Question: Below is a diagram of a database in which I am trying to determine the appropriate design for. Here are a few notes.
- - -
Some notes about the interaction of the entities.
- - -

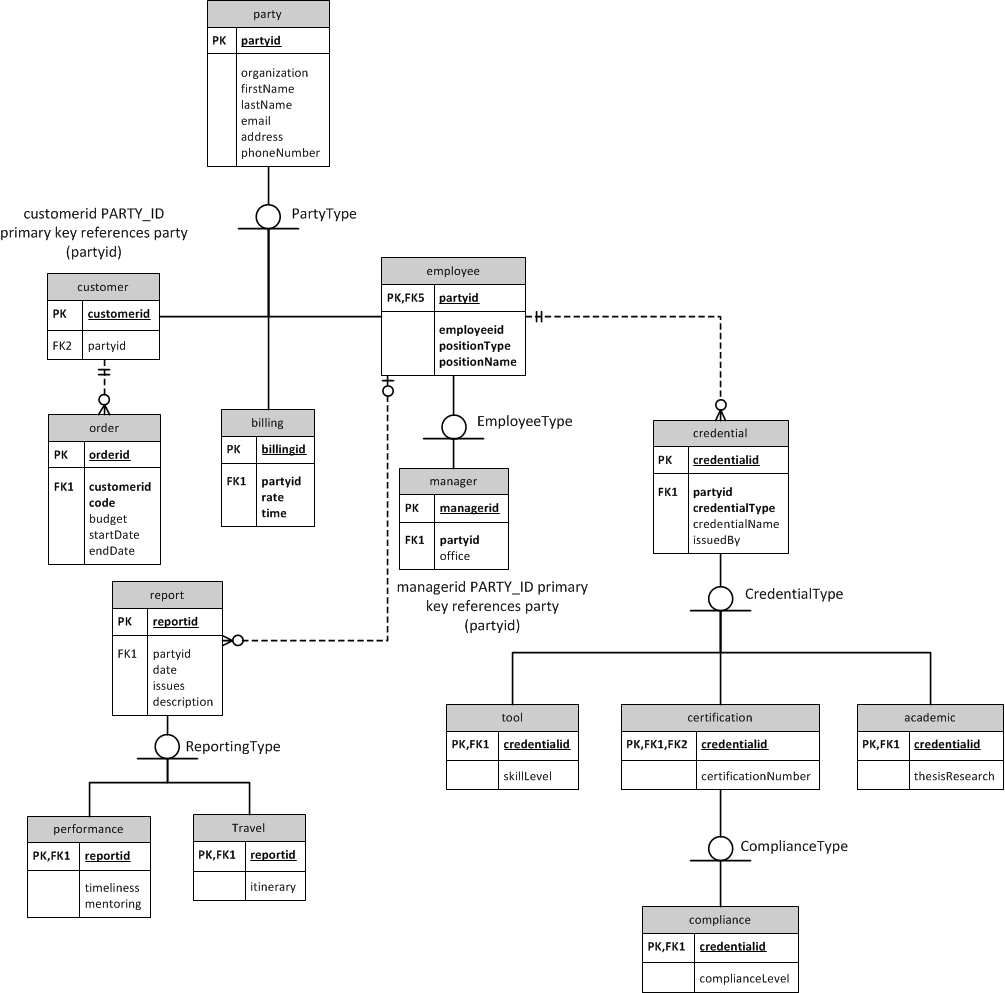
Answer: The table "party" doesn't look right. Compare to the source code from <URL>.
In this kind of structure, the party id number does propagate downward, so to speak. It should usually be either a primary key or a foreign key in tables that store data about a person.
In your table "reporting", it looks like the primary key shouldn't be 'partyid'. That would allow only one row per employee, which I don't think you intended. (I could be wrong.) If I'm right about that, you might consider a 'NOT NULL UNIQUE' constraint on {partyid, date}, and a 'PRIMARY KEY' constraint on a new column, 'reportid'. The tables "travel" and "performance" would probably reference 'reportid'. (But keep reading.)
There are places in your diagram where an entity gets an additional key: your company assigns a unique employee id number to its employees, for example. There's no theoretical reason you can't use 'employid' instead of 'partyid' from that point on to reference employees. But there a practical reason you might not want to do that. It increases the number of joins.
For example, if the tables "credential", "tool", "certification", "academic", and "compliance" referenced employee.employid instead of employee.partyid, you couldn't just join "compliance" and "party" to get the person's name. You'd have to join "employee", too.
> Do the other tables such as billing, reporting, credential, etc tables
need to have their own respective id's that are primary keys, e.g.
billingid, reportingid, credentialid, etc?
They need to have a primary key; the primary key doesn't necessarily have to be an id number. If there's an existing natural key, you have to identify it and declare it UNIQUE anyway.
The table "orders" should probably have only "orderid" as its primary key; use a foreign key reference to identify the customer. In some cases, it makes sense to rename columns. In the case of customers, it might make sense to call its key 'customerid' instead of 'parytid'. I'd create a domain, myself.
'''
create domain PARTY_ID as integer not null;
'''
Then, everywhere that needed a party id number, I'd use the domain instead.
'''
create table customers (
customerid PARTY_ID primary key references parties (partyid),
...
'''
I'd prefer to see a table of managers, too. A reference to it would guarantee that manager.managerid would resolve to an actual manager, not just to any employee.